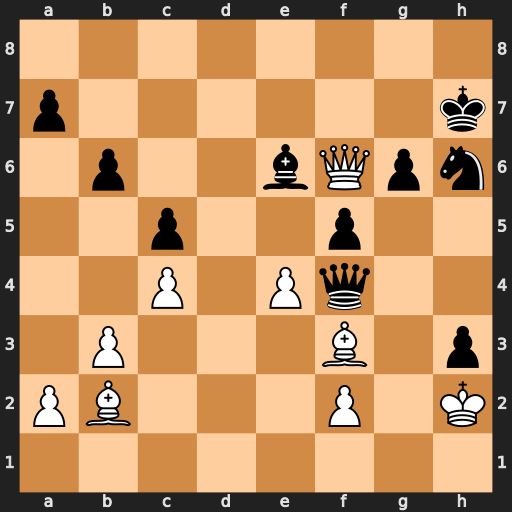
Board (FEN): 8/p6k/1p2bQpn/2p2p2/2P1Pq2/1P3B1p/PB3P1K/8
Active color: w
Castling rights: -
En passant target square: -
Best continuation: Kg1 h2+ Kf1 h1=Q+ Bxh1